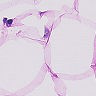
Metastatic tissue present: no